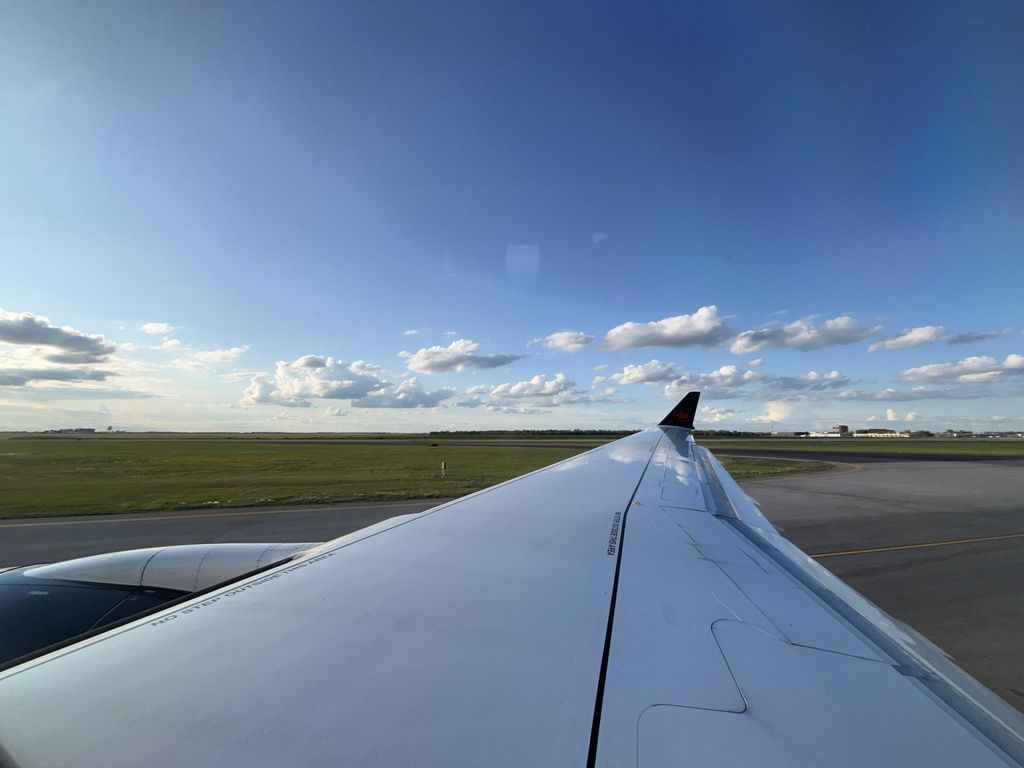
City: winnipeg